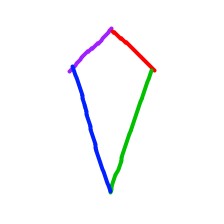
Shape: kite